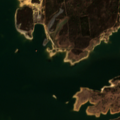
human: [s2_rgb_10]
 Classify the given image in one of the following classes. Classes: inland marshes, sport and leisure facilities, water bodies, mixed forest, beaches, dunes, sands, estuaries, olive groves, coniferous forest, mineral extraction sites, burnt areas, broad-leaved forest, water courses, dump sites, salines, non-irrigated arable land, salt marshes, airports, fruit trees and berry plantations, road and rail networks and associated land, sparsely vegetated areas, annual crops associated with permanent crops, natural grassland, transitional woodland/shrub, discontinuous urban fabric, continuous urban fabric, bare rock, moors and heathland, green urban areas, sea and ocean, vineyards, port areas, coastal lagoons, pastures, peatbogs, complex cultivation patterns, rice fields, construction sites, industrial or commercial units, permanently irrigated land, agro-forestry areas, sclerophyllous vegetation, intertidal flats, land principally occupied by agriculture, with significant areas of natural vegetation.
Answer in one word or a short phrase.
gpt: broad-leaved forest, sclerophyllous vegetation, transitional woodland/shrub, water bodies